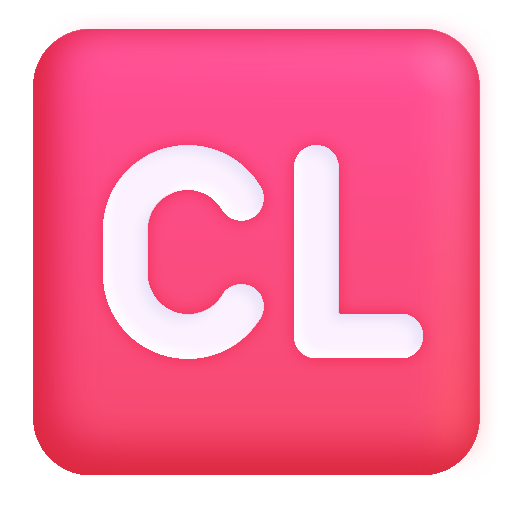
cl button color